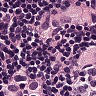
Metastatic tissue present: no